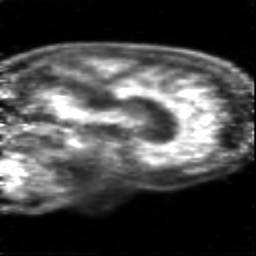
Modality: PET
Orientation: sagittal
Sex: female
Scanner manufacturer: siemens